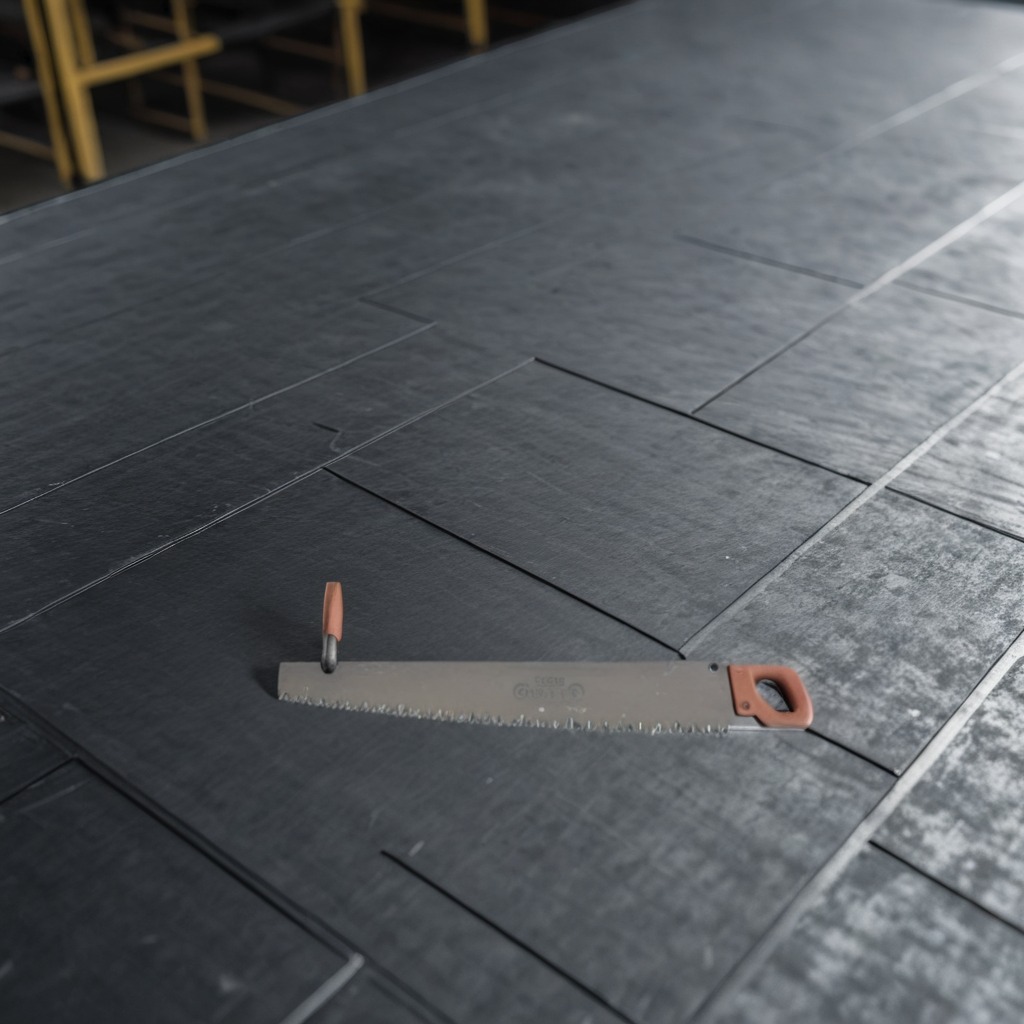
A handheld metal saw lies on a cold steel table in a mining workshop.